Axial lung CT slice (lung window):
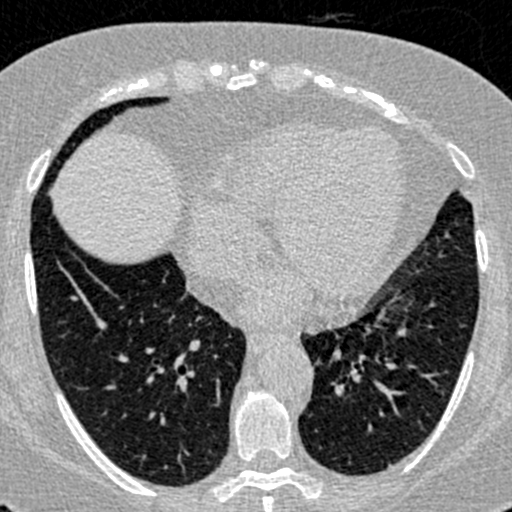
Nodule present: no